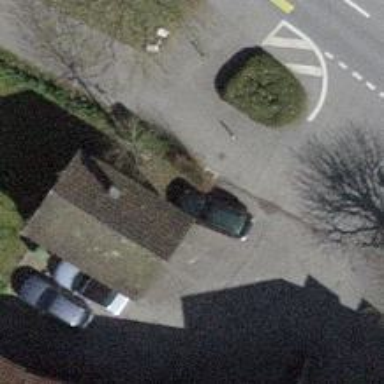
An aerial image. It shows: Bollard.